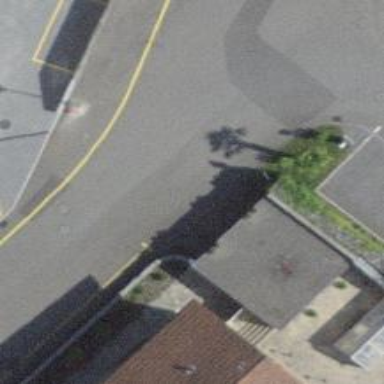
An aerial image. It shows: Group of garages.